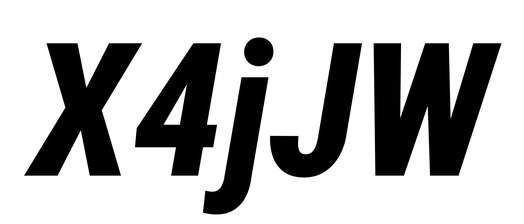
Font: Roboto-Italic_Condensed_ExtraBold_Italic